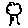
Label: tree